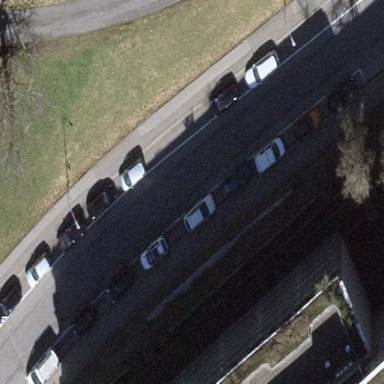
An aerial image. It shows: Parking lane with asphalt surface.